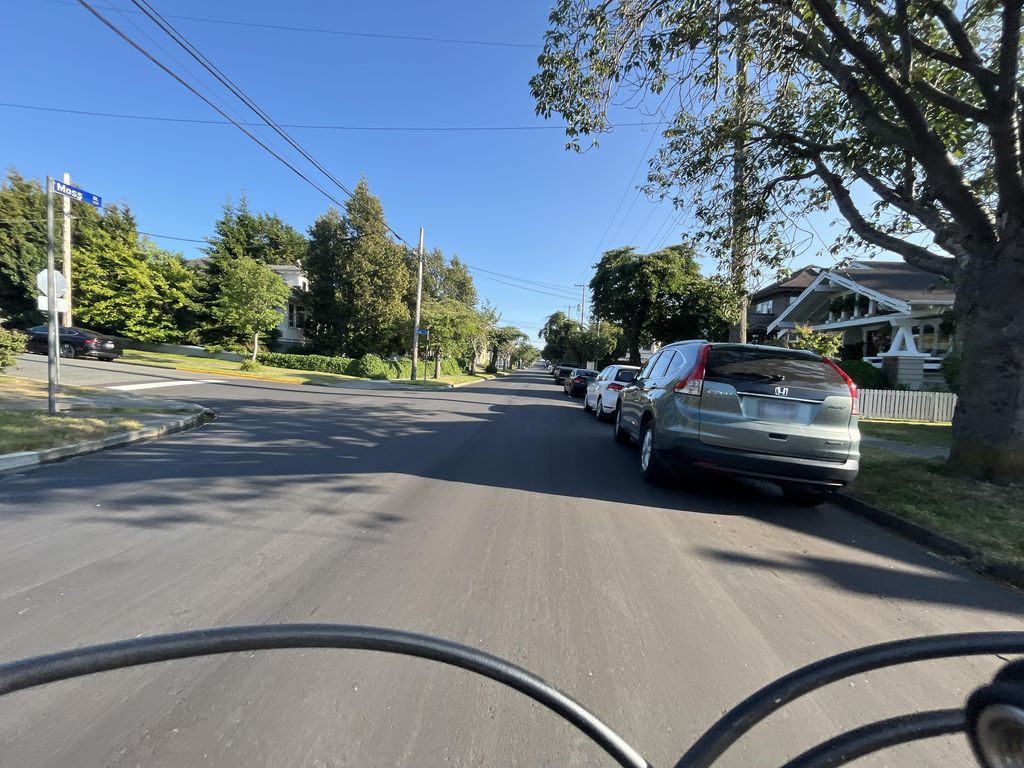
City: victoria